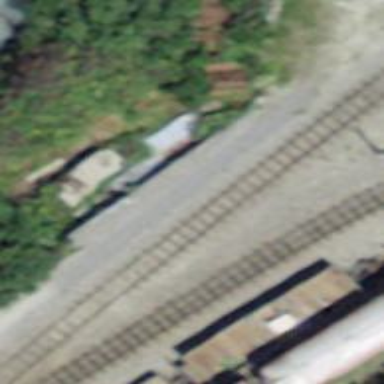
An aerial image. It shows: Preserved narrow-gauge railway siding.